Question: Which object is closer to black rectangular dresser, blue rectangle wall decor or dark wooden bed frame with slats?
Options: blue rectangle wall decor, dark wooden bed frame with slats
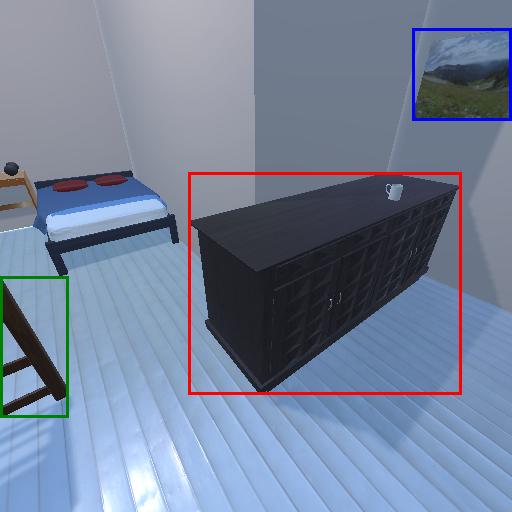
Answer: blue rectangle wall decor